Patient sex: M
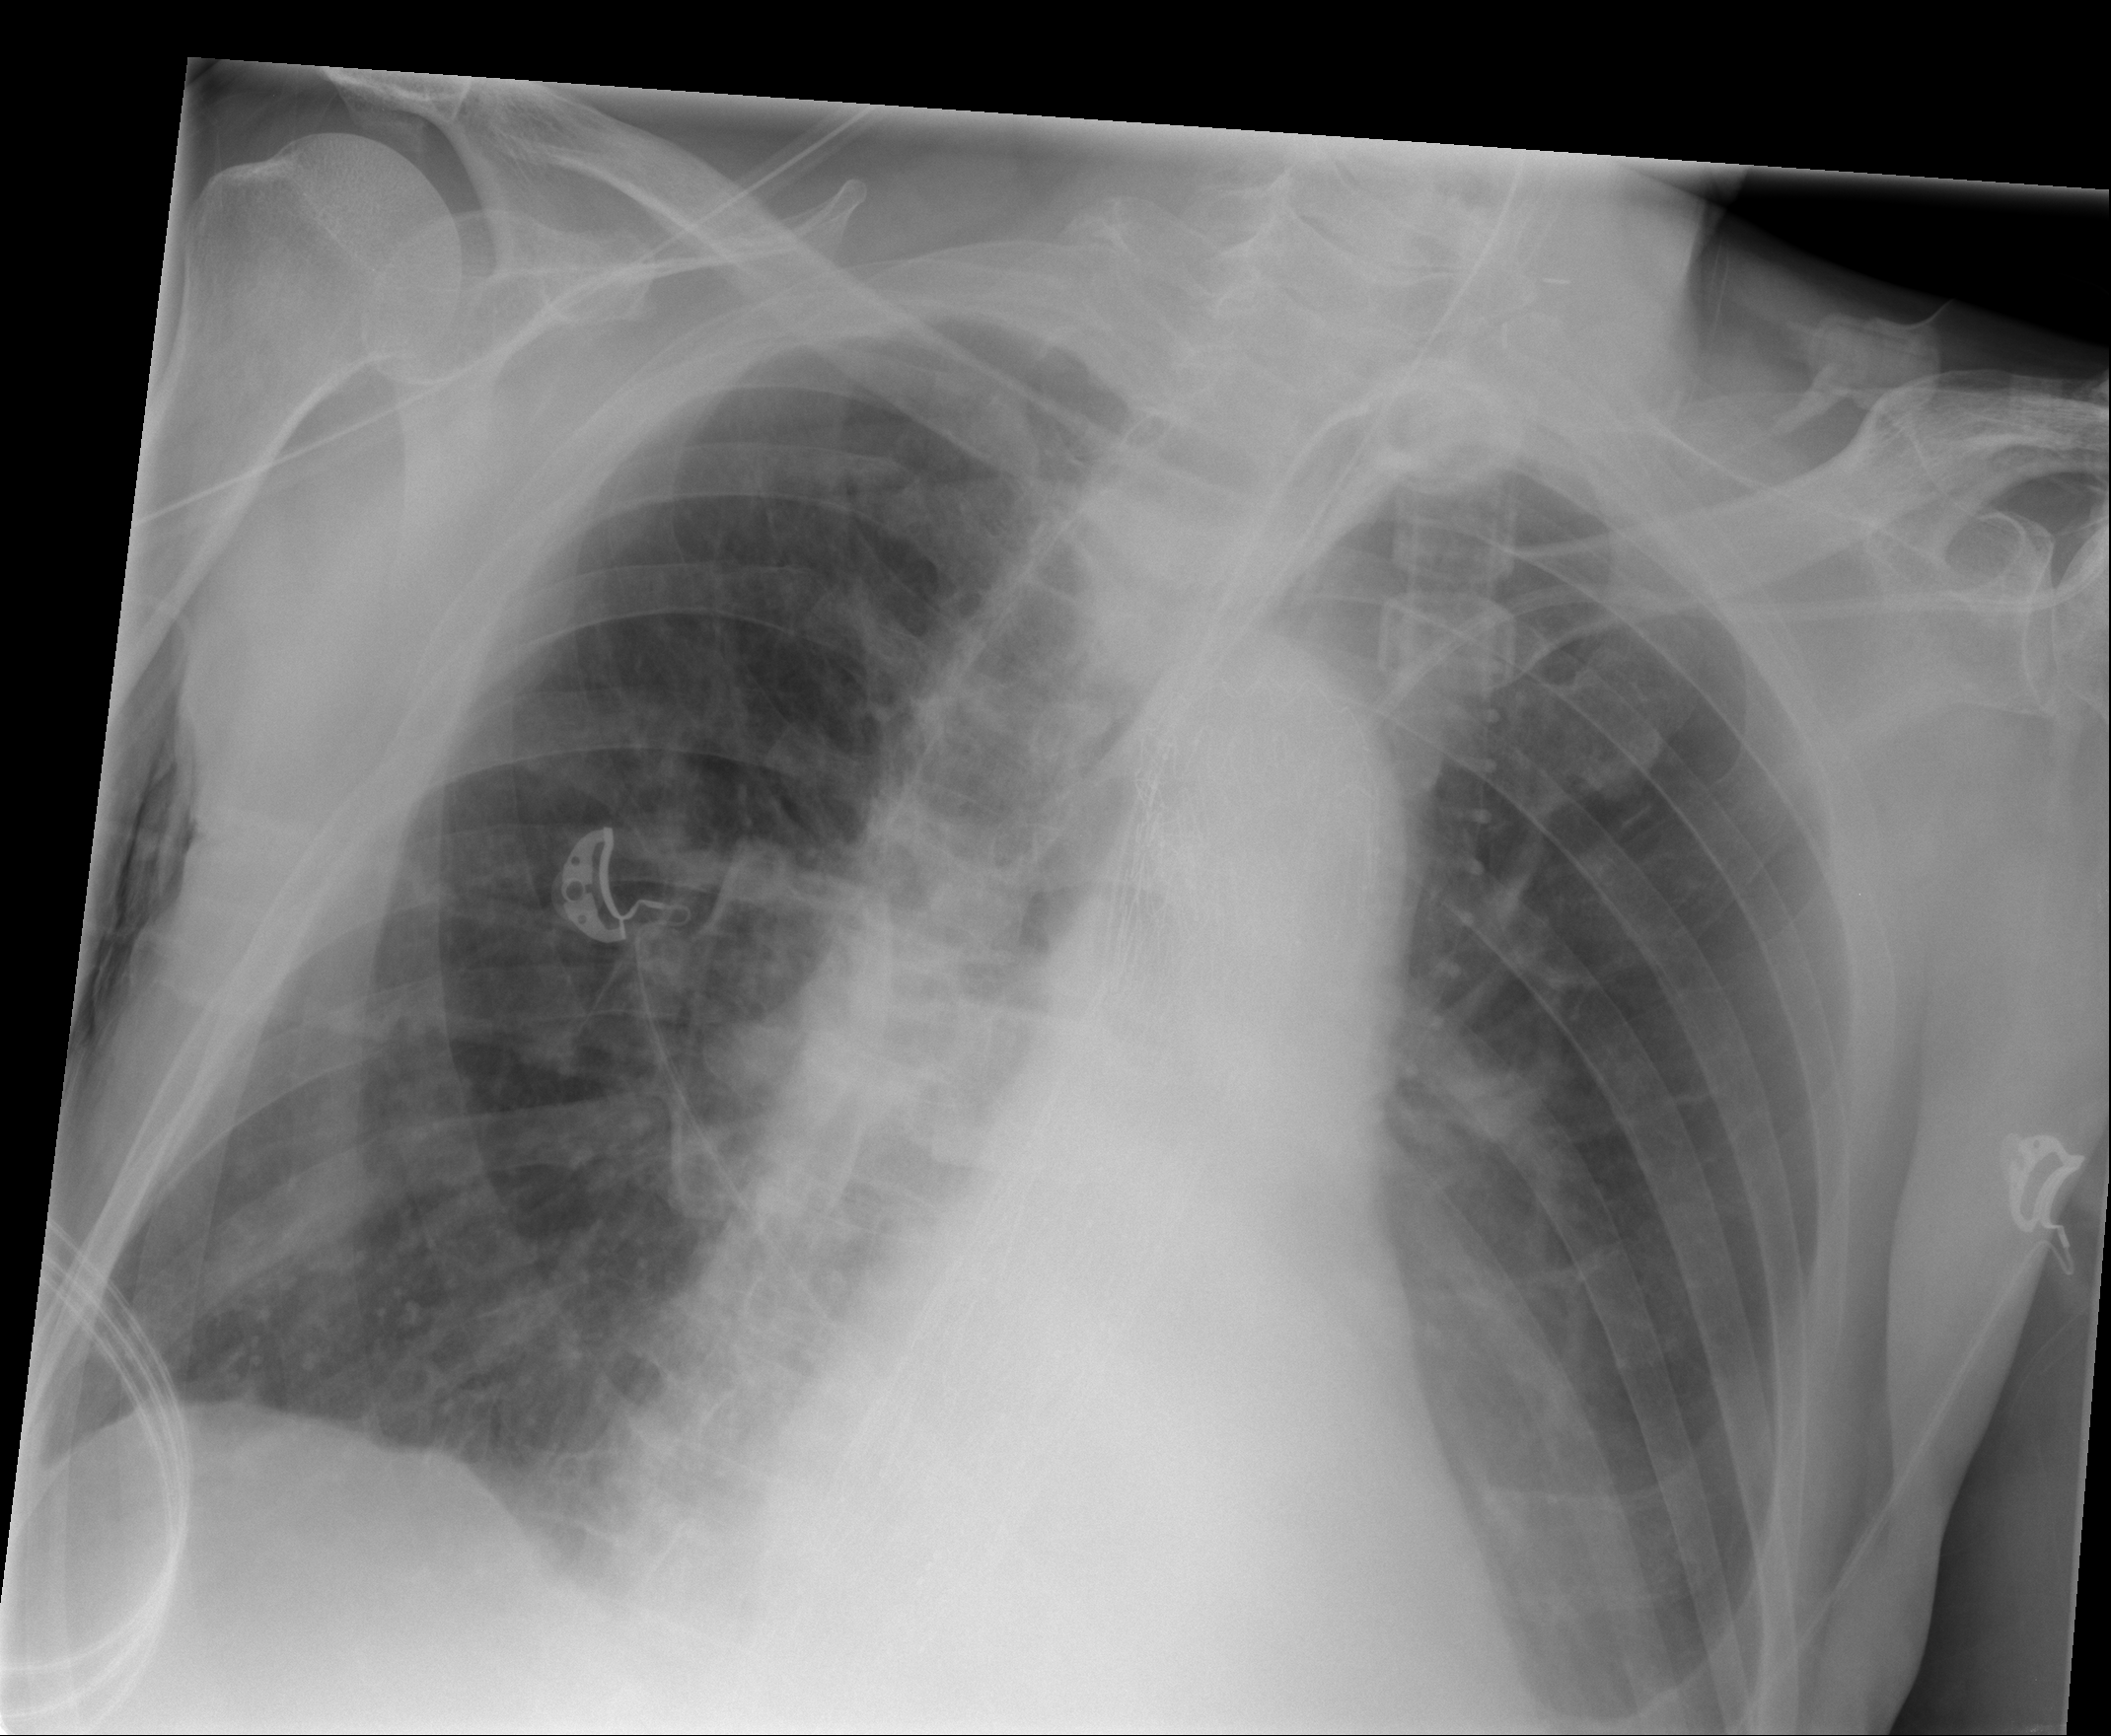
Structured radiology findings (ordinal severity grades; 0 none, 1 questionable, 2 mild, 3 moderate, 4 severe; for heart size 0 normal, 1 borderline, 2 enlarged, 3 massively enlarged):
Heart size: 1
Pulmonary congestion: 2
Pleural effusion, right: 0
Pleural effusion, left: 0
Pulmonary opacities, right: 2
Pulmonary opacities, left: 0
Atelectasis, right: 2
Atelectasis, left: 2